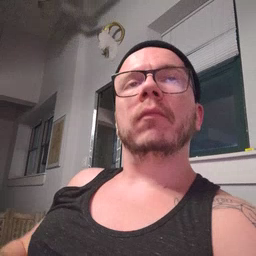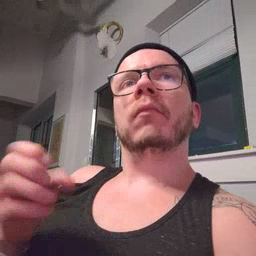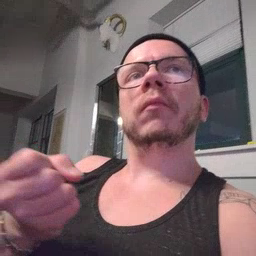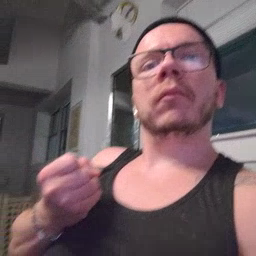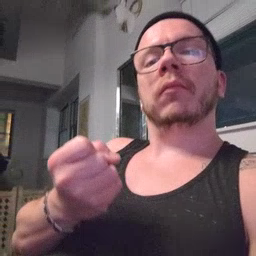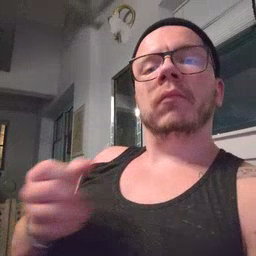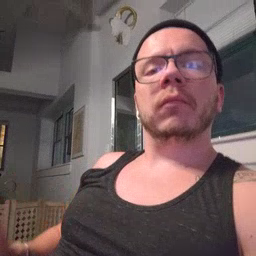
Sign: drawer